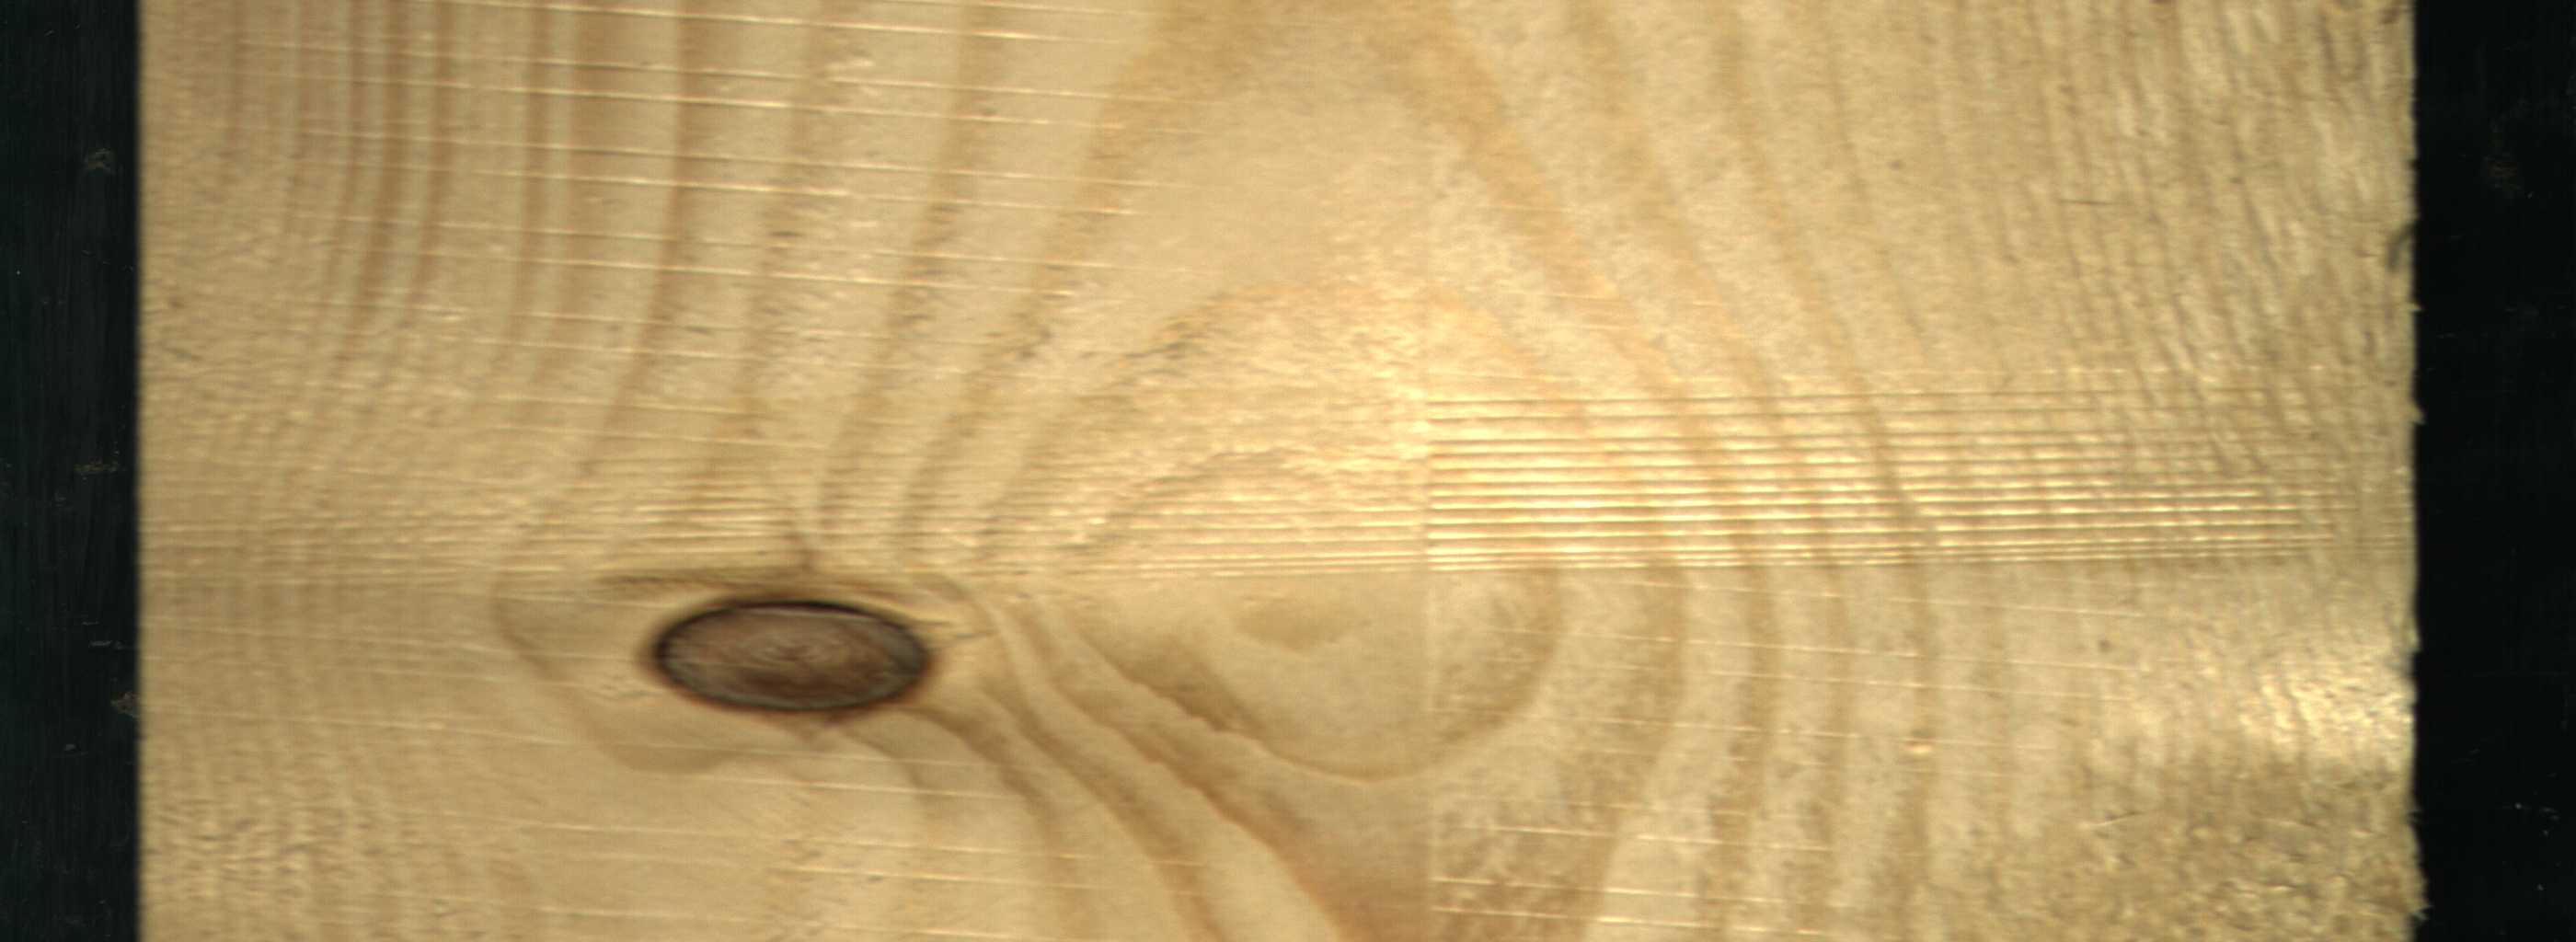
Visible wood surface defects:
Dead_Knot